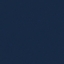
Land use / land cover: SeaLake